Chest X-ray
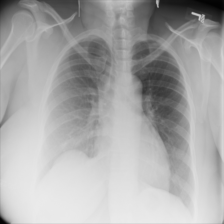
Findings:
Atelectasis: negative
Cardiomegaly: negative
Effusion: negative
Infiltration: negative
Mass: negative
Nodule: negative
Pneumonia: negative
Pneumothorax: negative
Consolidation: negative
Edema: negative
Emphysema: negative
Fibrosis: negative
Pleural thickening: negative
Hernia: negative